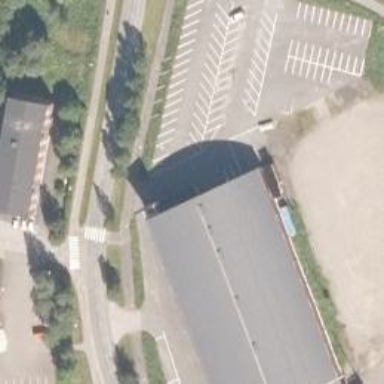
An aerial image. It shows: Building with ice rink used for ice hockey.